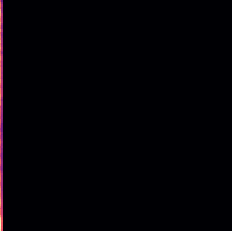
Sound class: Fire crackling